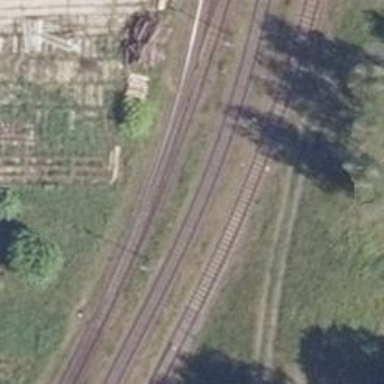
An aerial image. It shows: Railway switch.